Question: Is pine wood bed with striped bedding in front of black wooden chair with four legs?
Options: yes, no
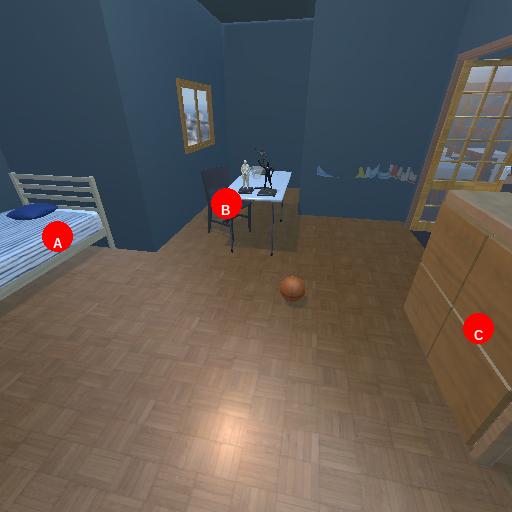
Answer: yes